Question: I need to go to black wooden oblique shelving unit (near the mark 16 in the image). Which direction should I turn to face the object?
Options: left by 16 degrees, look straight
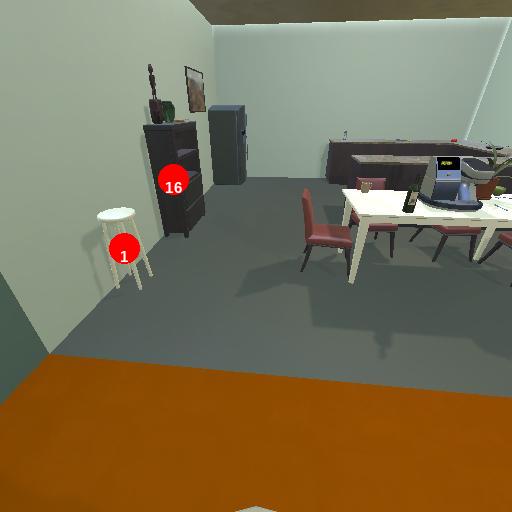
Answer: left by 16 degrees